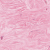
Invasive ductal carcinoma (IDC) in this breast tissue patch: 0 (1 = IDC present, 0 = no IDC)